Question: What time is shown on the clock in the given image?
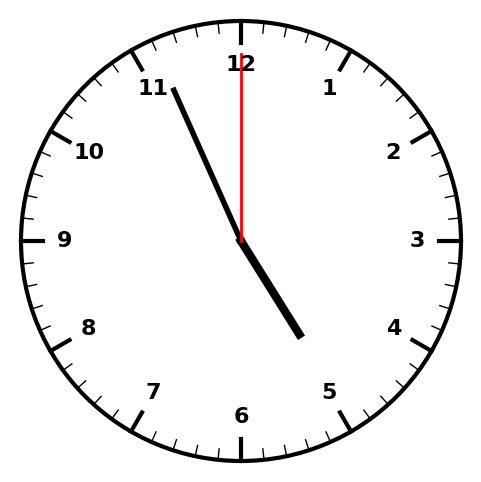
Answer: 04:56:00